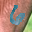
Label: 6